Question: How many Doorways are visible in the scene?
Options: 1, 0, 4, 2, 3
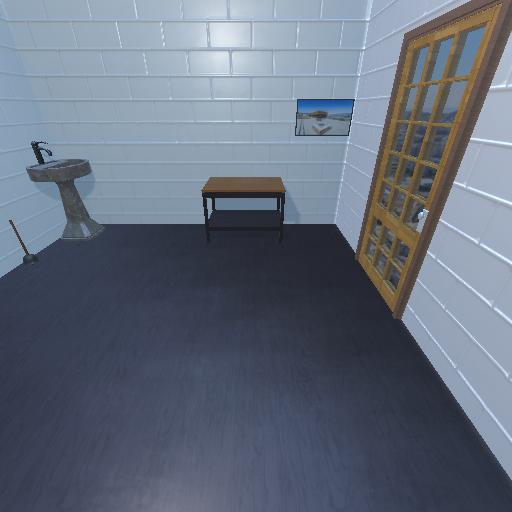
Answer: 1